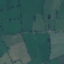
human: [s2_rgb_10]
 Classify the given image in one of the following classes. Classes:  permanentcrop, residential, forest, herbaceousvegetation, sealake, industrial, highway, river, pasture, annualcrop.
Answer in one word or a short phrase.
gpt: Pasture